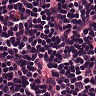
Metastatic tissue present: no